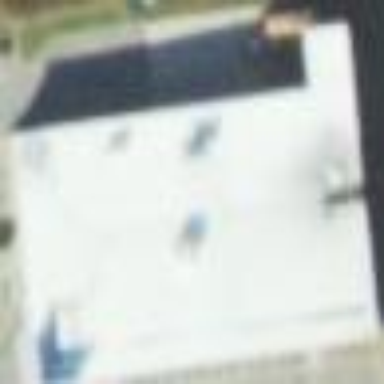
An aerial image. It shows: Retail building housing supermarket.